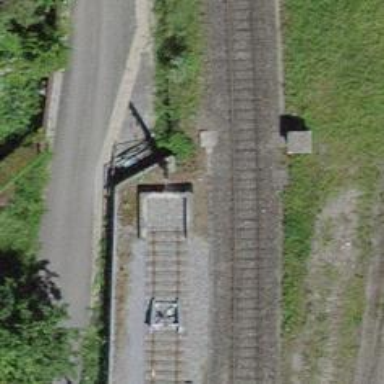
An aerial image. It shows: Single railway track with electrified contact line. It is spur track.